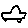
Label: car